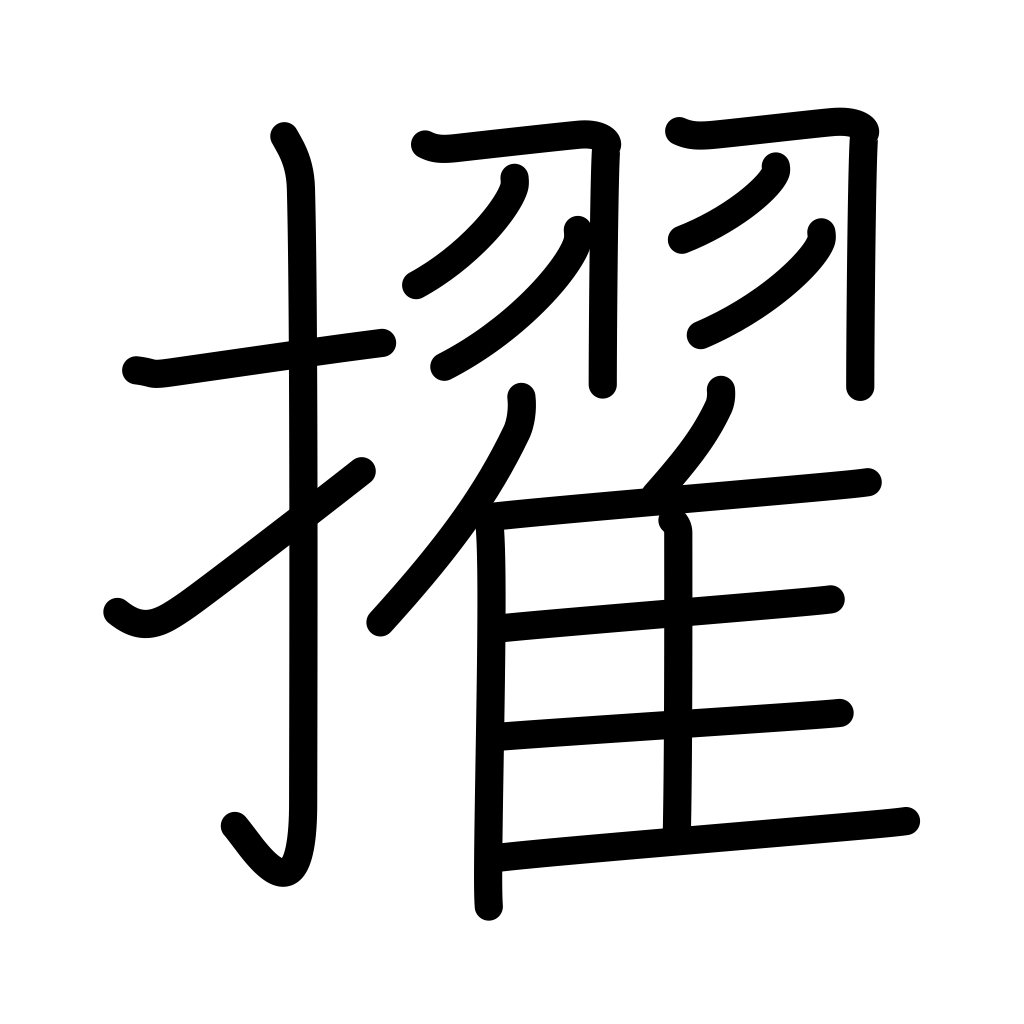
Meaning: excel in, surpass, pull out, select